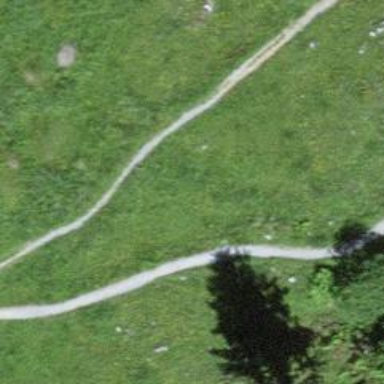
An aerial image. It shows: Route path.